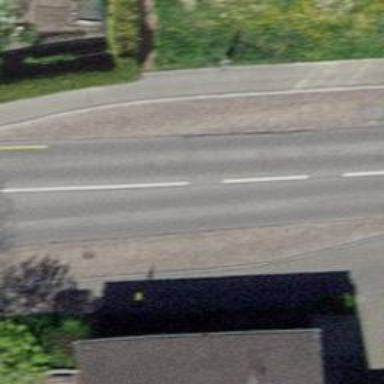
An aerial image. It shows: Bus stop equipped with public transport stop position.